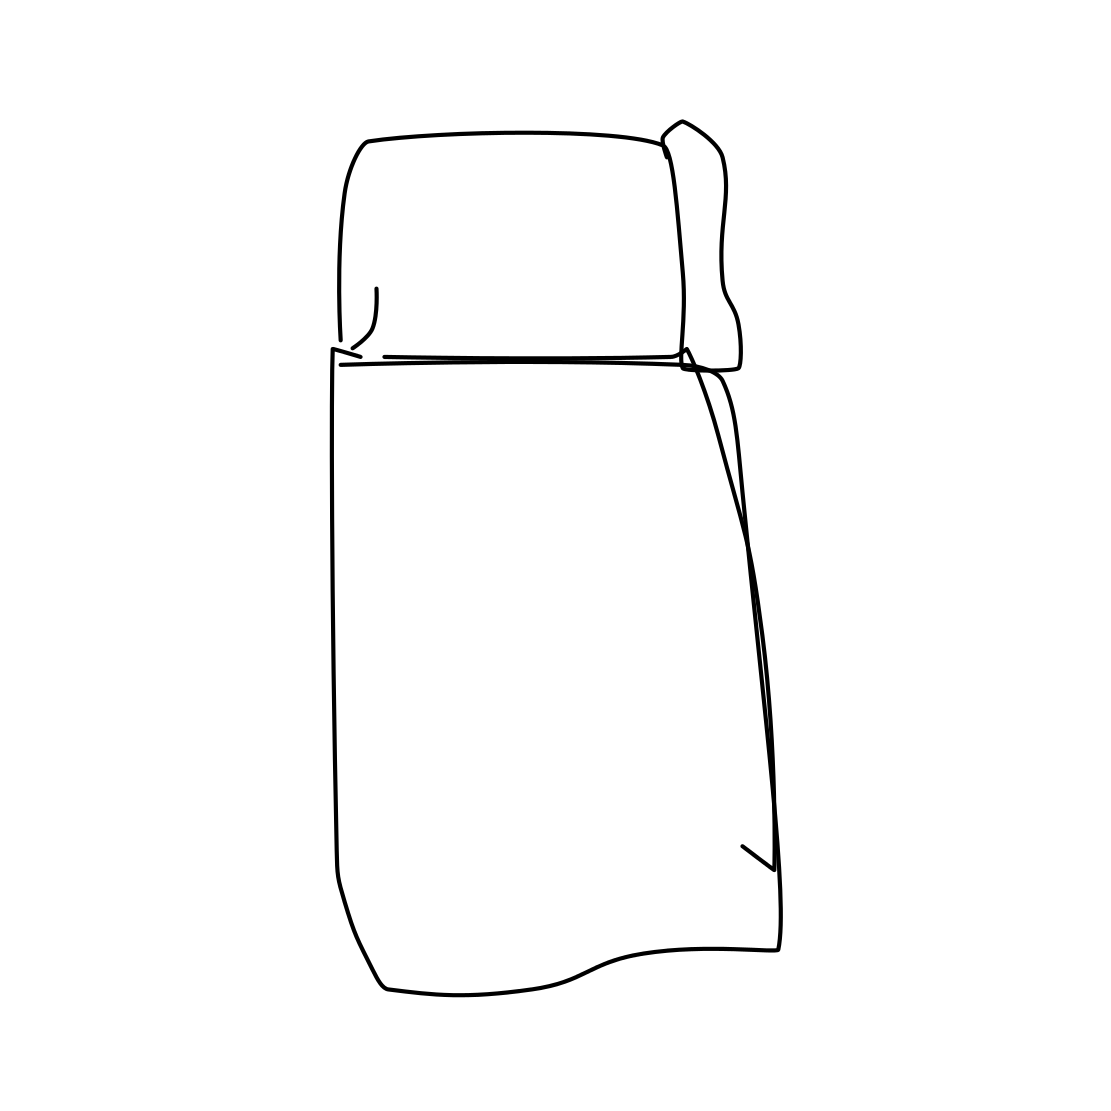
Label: lighter